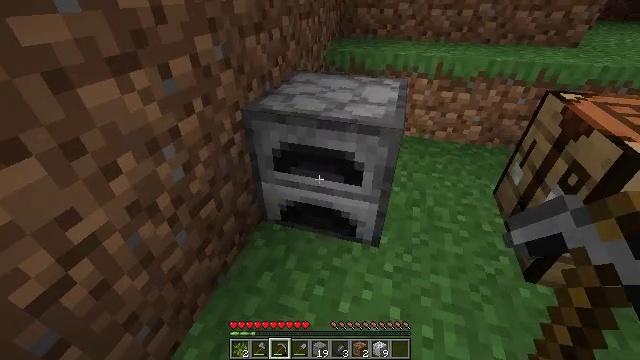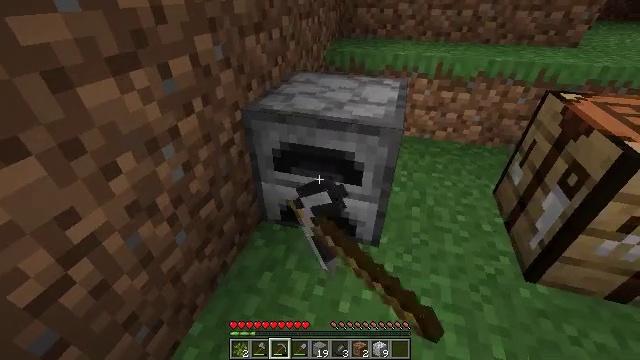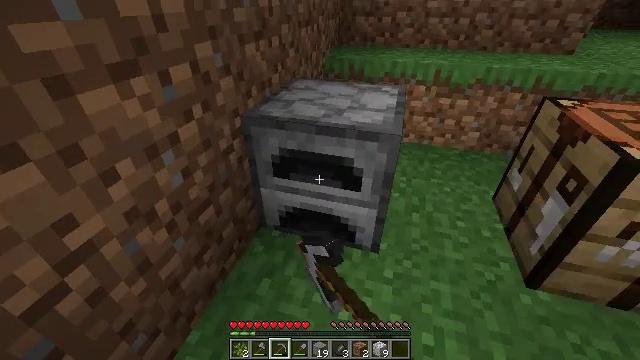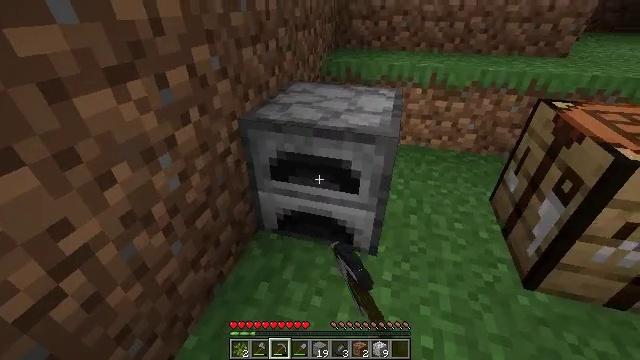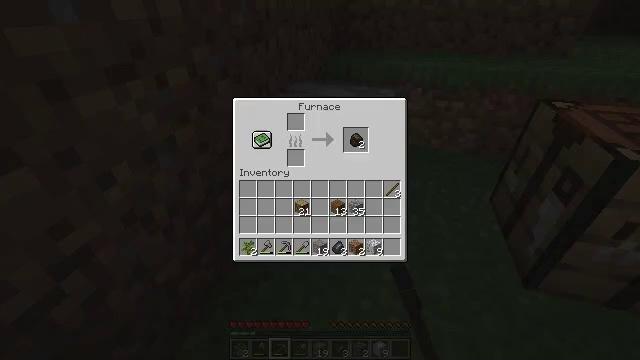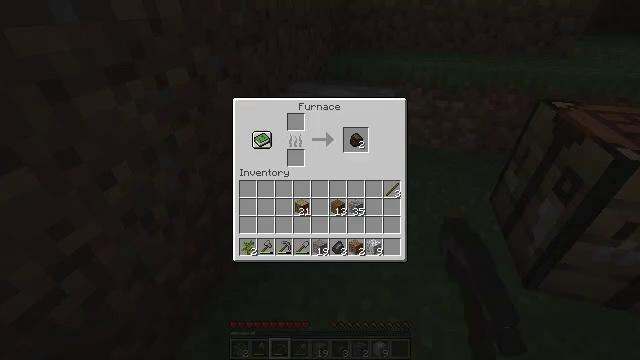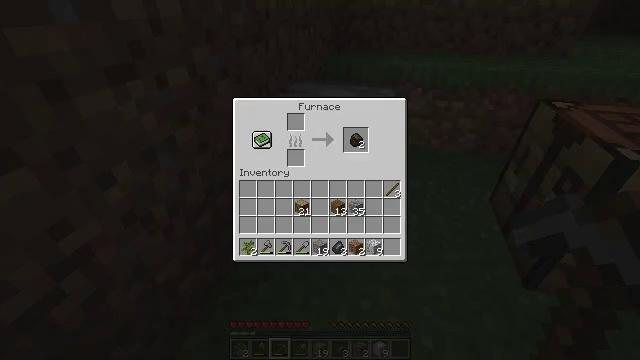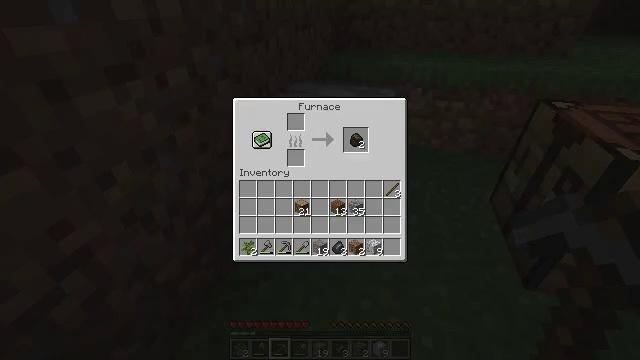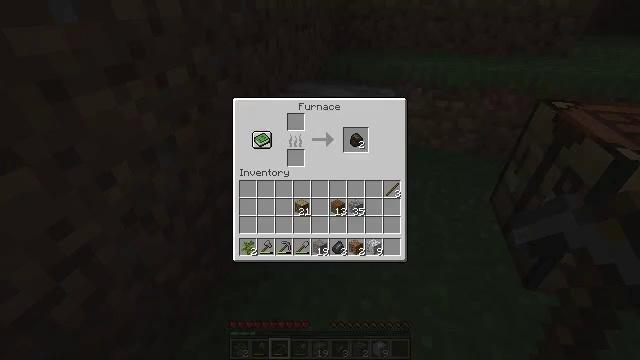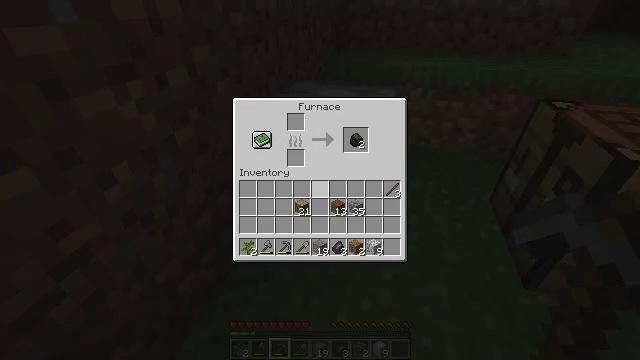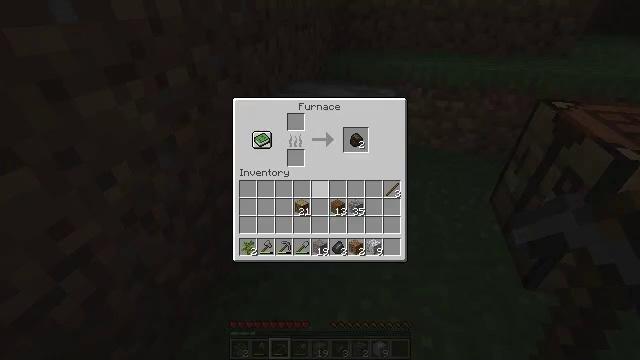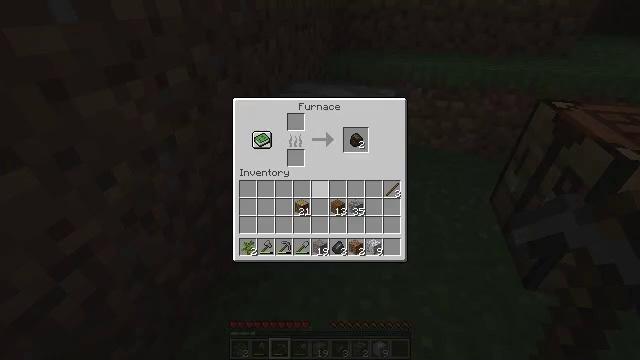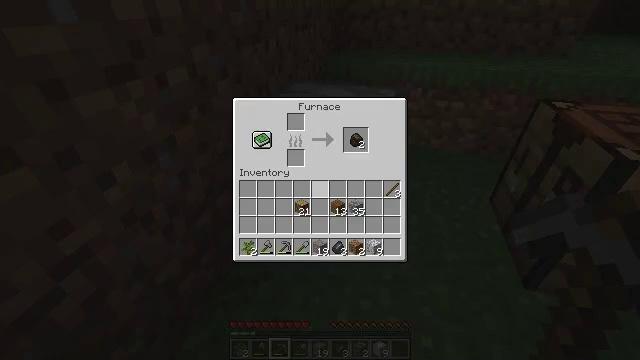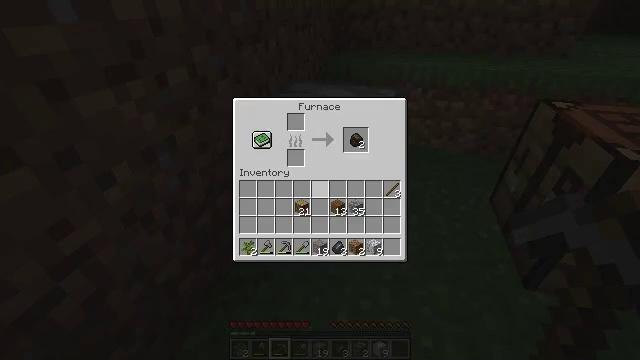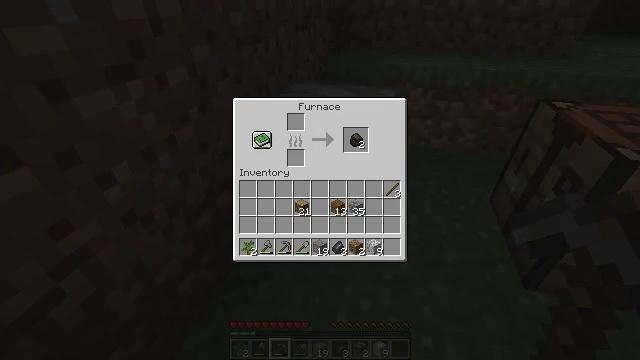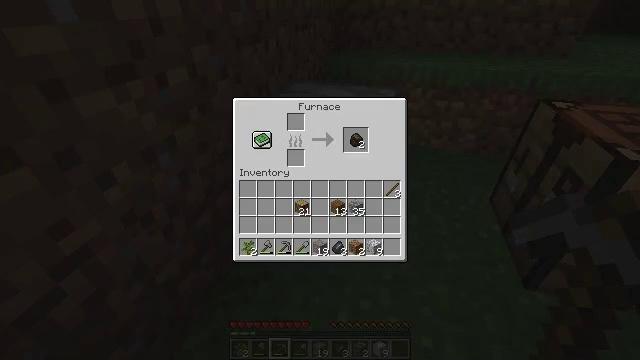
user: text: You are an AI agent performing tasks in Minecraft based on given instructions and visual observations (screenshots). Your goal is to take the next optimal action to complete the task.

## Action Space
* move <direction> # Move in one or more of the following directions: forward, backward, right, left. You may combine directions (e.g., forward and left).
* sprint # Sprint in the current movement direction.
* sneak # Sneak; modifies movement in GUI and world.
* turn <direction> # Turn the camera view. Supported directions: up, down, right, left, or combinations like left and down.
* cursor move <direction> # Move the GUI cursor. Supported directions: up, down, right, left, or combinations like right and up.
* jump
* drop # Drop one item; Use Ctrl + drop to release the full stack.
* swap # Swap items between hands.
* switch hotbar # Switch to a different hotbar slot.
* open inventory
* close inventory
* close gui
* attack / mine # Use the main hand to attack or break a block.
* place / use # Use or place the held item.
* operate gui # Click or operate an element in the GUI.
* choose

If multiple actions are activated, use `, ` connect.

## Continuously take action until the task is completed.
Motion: motion action
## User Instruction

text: Craft charcoal by smelting logs in a furnace.
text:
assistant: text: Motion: use / place
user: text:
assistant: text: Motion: turn up
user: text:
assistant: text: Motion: no_op
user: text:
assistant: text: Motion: no_op
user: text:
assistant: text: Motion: sneak
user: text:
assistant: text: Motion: sneak
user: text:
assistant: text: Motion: sneak
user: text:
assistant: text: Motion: sneak
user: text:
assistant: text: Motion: sneak
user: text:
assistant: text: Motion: sneak
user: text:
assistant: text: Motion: sneak
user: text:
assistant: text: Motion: sneak
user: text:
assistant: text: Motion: sneak
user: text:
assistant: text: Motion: sneak
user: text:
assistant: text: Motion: sneak
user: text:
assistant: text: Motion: sneak, turn right
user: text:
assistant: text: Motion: sneak
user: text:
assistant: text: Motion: sneak
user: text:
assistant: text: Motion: sneak
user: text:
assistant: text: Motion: sneak
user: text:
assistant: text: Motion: sneak
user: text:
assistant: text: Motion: sneak
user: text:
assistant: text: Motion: sneak
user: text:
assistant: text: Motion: sneak
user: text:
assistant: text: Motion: sneak
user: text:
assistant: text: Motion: sneak
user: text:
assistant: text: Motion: sneak
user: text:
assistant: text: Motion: sneak
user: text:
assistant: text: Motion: sneak
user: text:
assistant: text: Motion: sneak, attack / mine